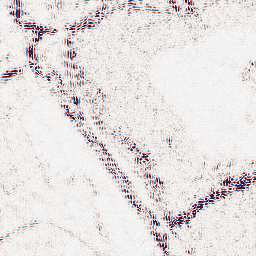
Category: wavelet
Decomposition family: wavelet_dwt
Decomposition parameters: wavelet: coif2
level: 2
Upsampling method: cubic_mitchell
Upsampling parameters: scale: 8
Upsampling scale: 8